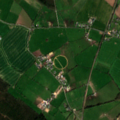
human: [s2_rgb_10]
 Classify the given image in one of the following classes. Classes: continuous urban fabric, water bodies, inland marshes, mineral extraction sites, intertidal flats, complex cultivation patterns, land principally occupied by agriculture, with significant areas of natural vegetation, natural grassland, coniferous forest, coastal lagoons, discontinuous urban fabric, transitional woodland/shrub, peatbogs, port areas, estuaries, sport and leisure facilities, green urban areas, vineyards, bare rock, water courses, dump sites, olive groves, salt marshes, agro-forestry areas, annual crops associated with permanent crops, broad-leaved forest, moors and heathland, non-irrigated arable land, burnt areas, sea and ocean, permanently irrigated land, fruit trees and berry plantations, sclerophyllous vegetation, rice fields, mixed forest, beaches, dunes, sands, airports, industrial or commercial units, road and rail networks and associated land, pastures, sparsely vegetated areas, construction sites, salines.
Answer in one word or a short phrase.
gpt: non-irrigated arable land, pastures, mixed forest, transitional woodland/shrub